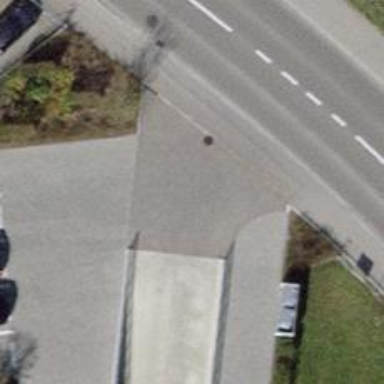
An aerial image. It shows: Driveway leading to service road.